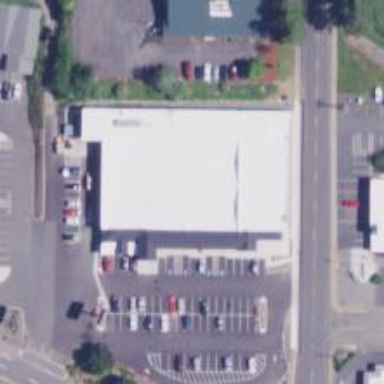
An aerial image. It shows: Supermarket.